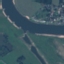
Land use / land cover class: River